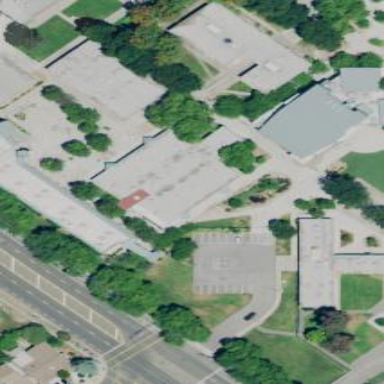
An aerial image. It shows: School building.